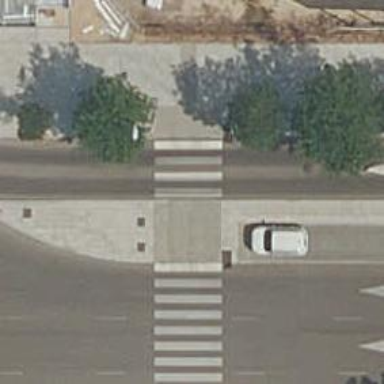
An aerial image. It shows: Uncontrolled crossing on the road.